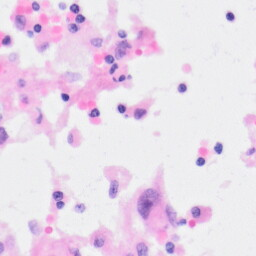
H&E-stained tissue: Kidney